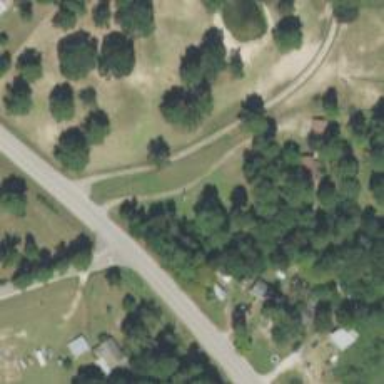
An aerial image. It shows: Driveway leading to service road.